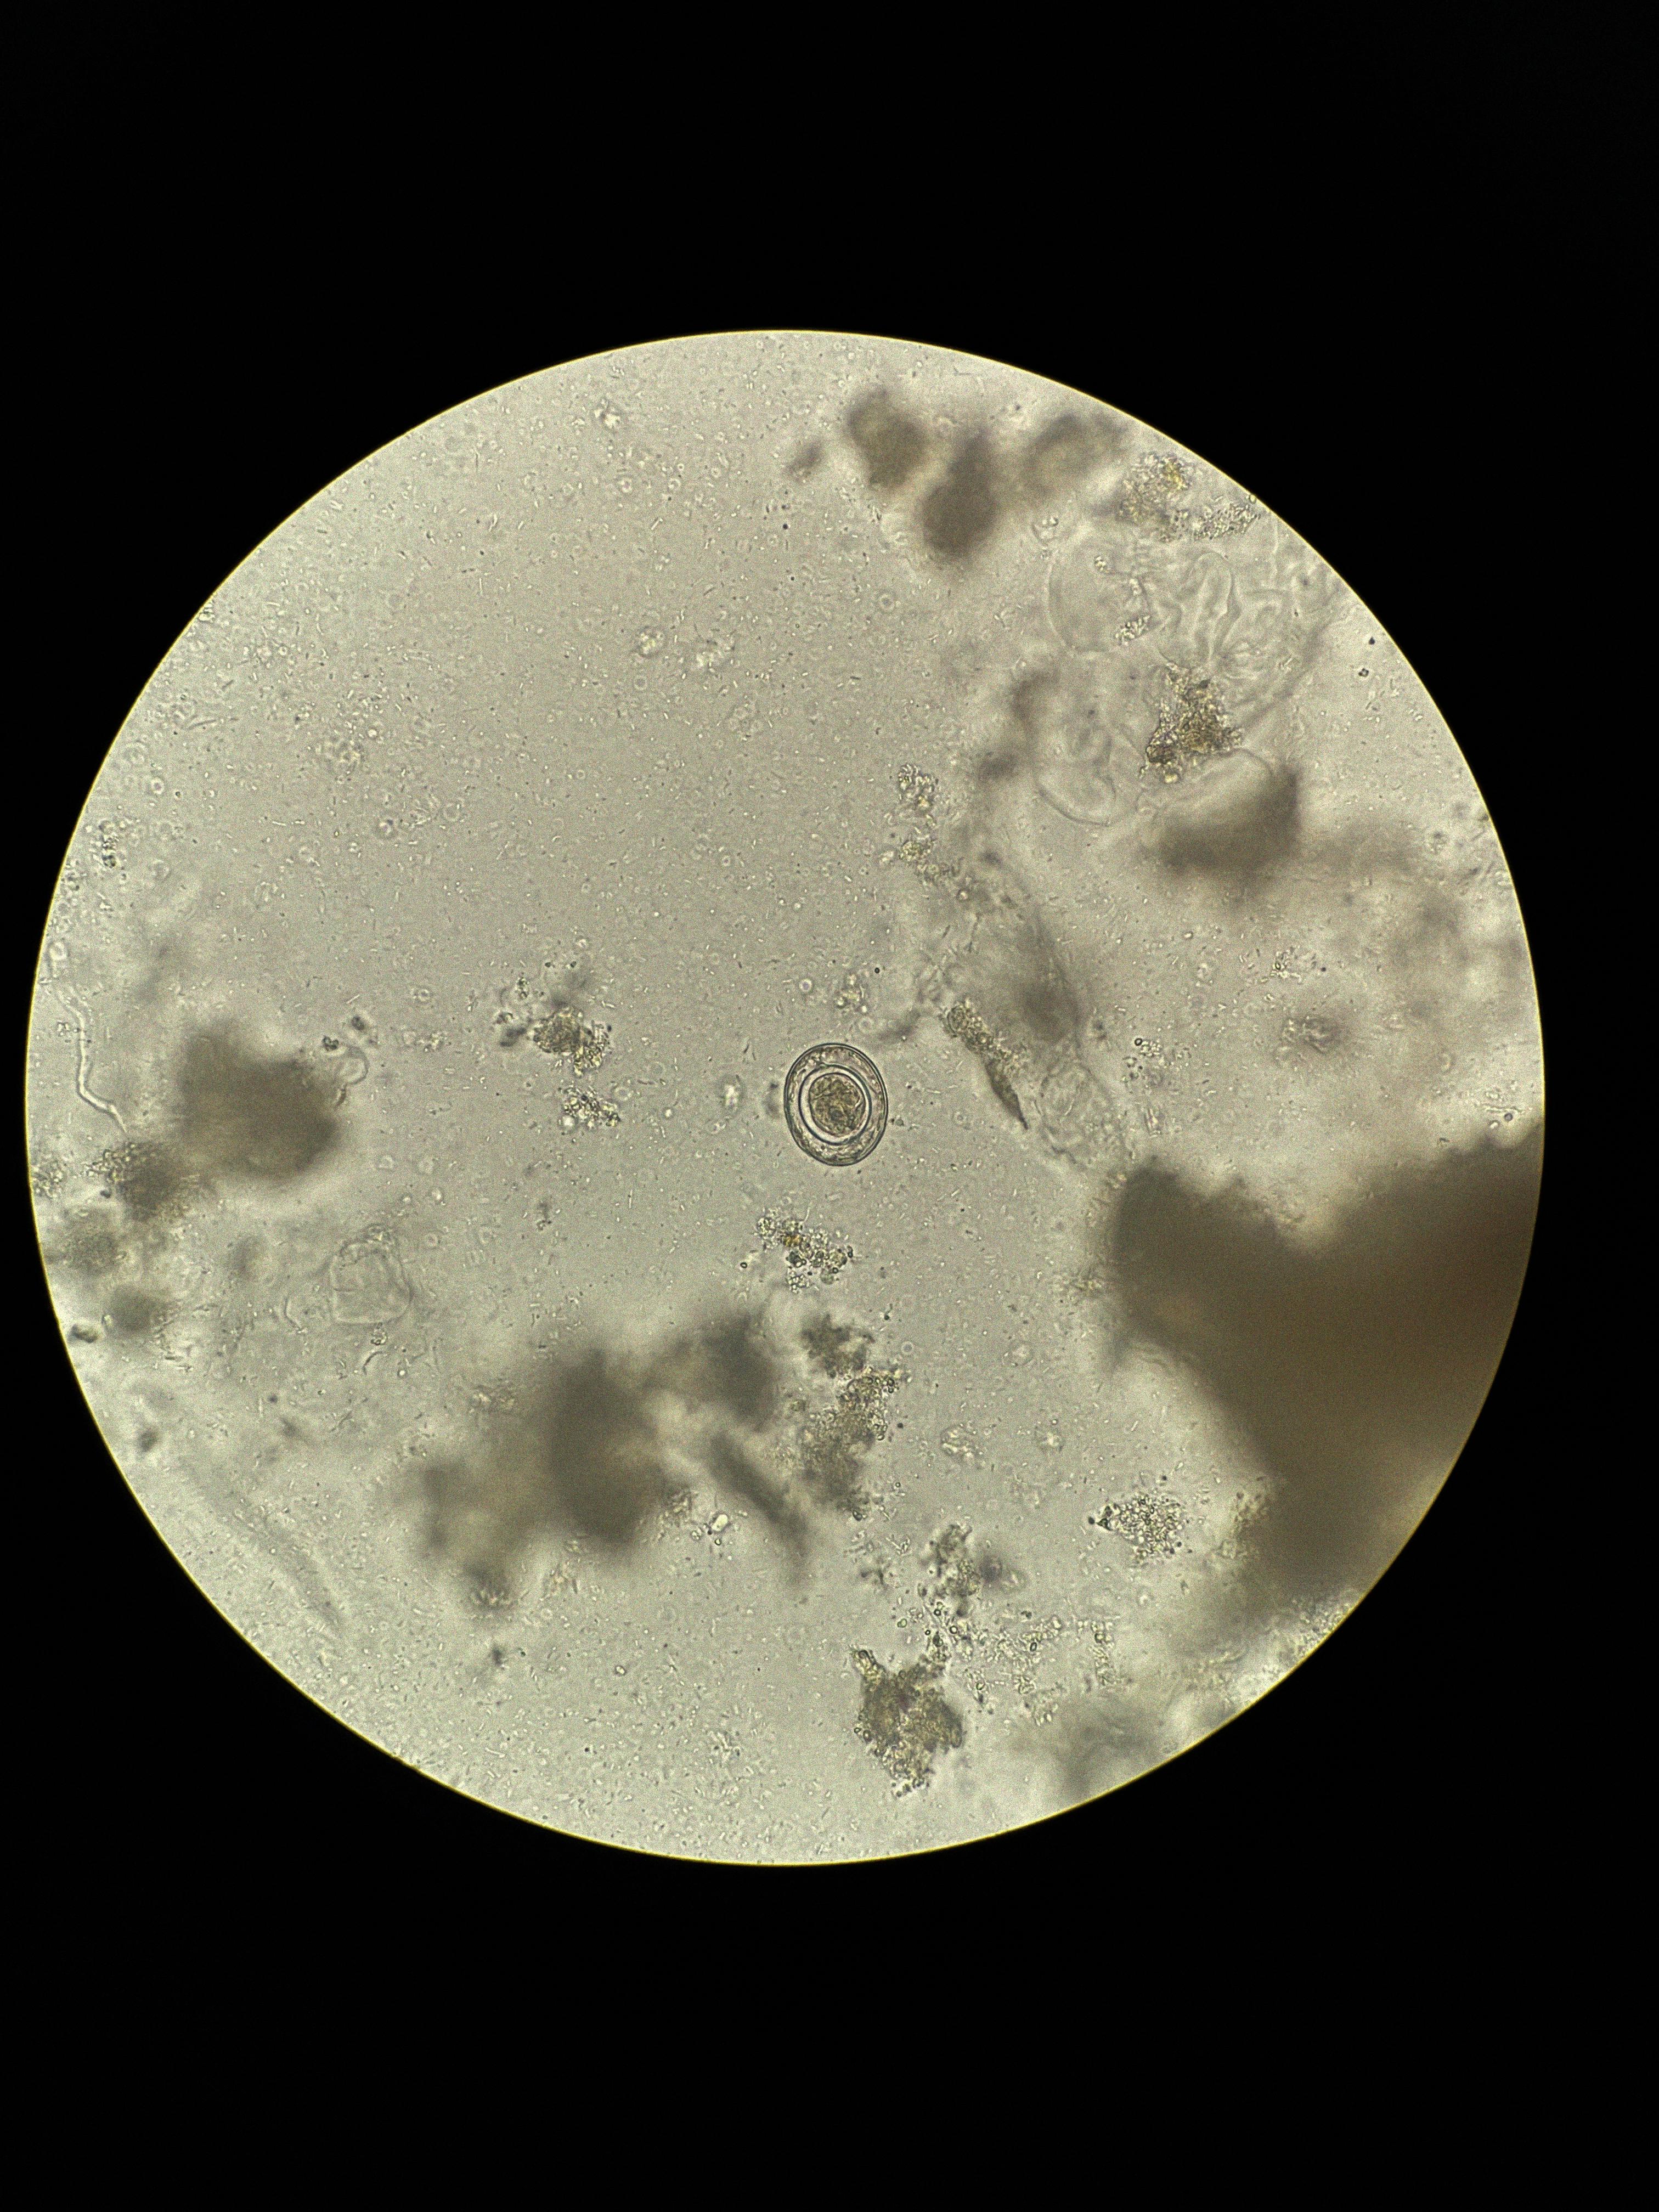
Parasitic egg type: Hymenolepis nana